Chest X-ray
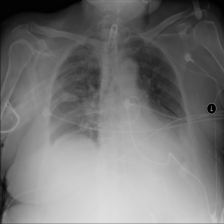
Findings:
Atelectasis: negative
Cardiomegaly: negative
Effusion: positive
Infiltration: positive
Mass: positive
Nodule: negative
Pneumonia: negative
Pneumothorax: negative
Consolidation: positive
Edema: negative
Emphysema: negative
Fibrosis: negative
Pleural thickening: negative
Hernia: negative